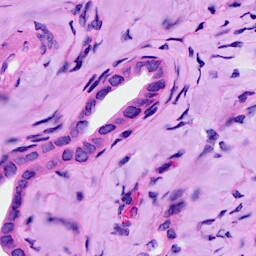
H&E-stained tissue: Ovarian